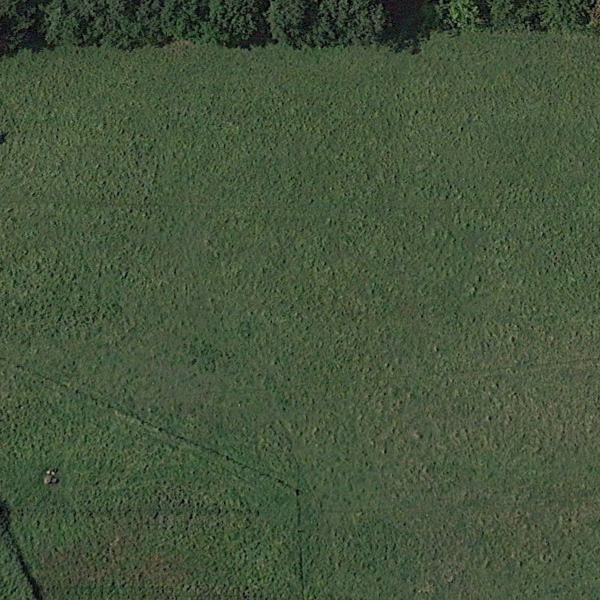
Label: Meadow